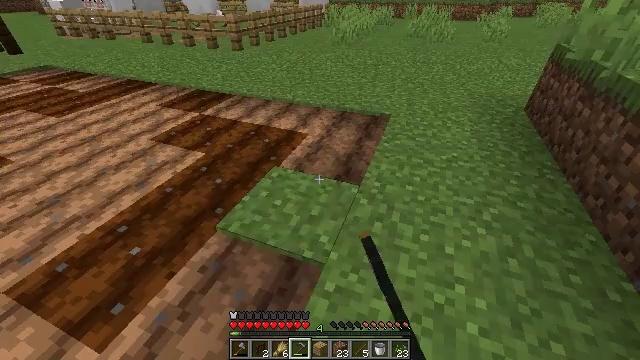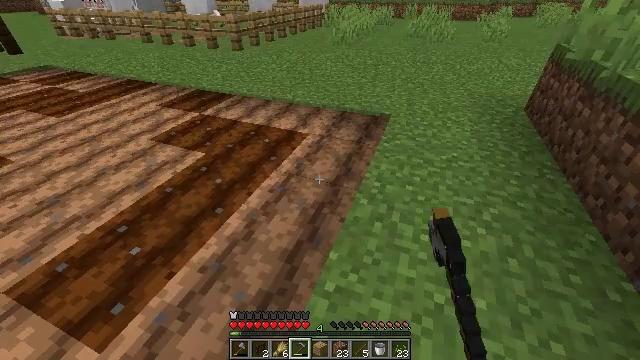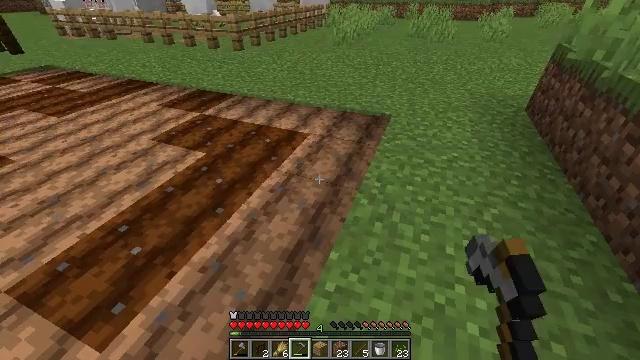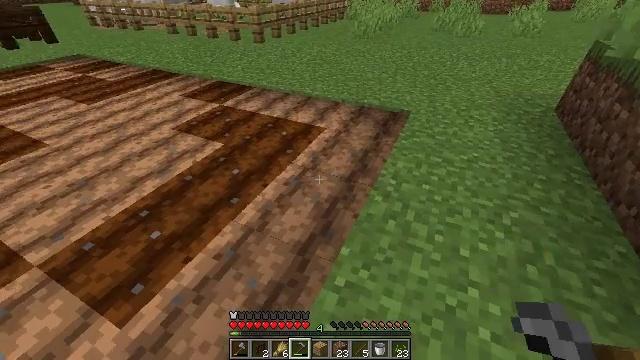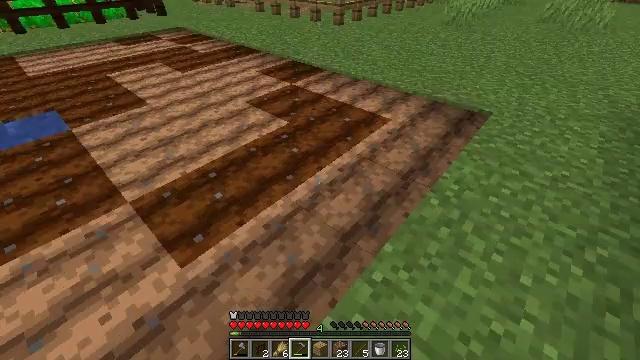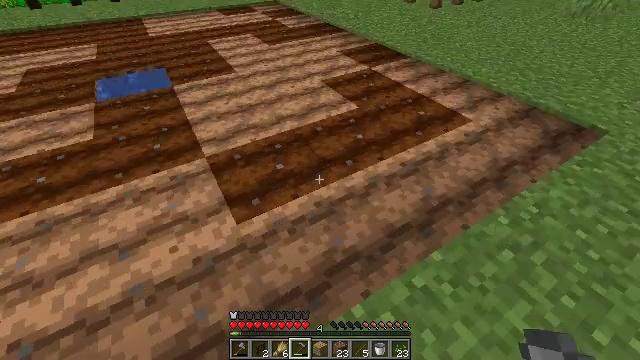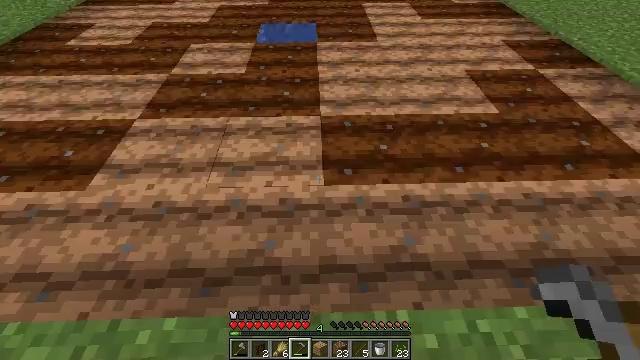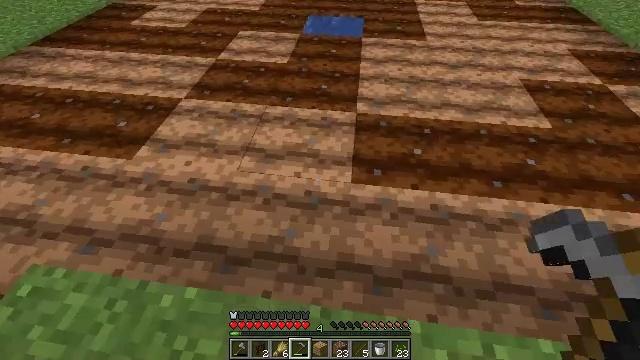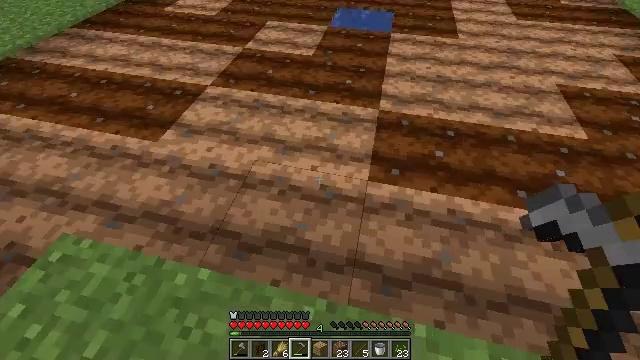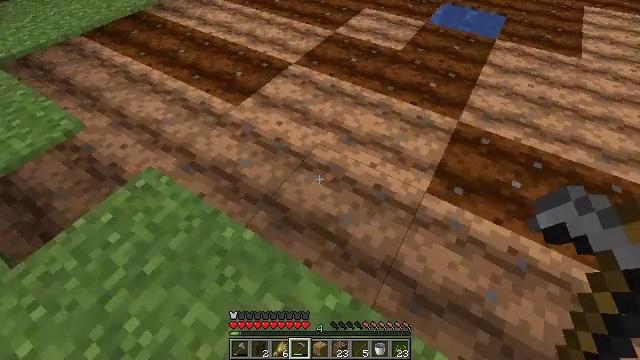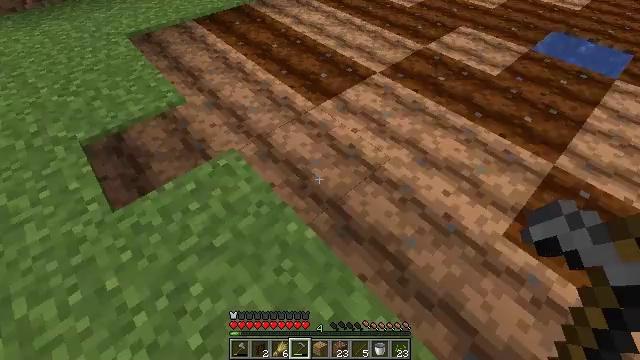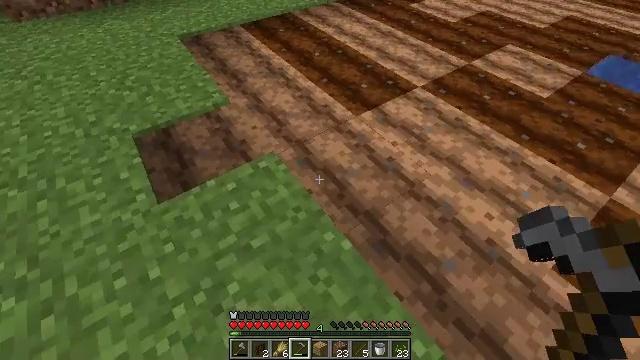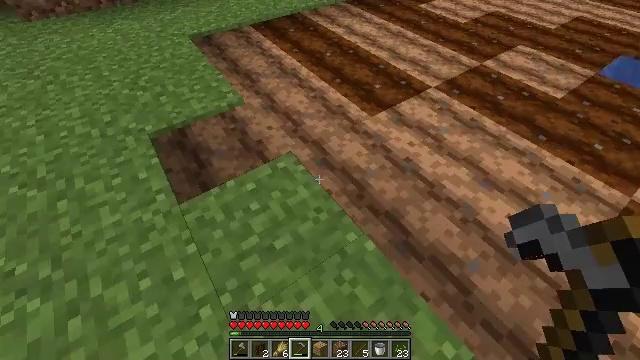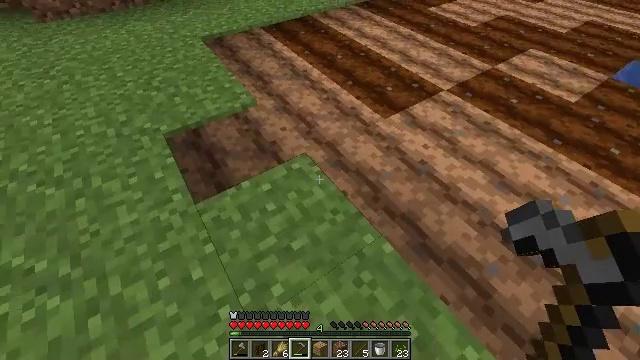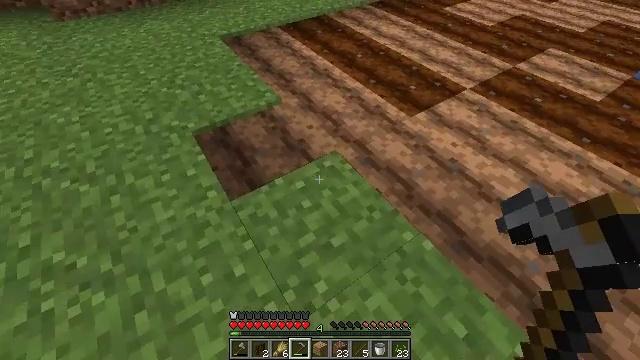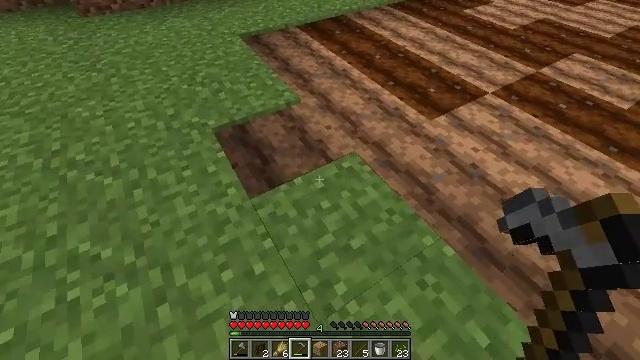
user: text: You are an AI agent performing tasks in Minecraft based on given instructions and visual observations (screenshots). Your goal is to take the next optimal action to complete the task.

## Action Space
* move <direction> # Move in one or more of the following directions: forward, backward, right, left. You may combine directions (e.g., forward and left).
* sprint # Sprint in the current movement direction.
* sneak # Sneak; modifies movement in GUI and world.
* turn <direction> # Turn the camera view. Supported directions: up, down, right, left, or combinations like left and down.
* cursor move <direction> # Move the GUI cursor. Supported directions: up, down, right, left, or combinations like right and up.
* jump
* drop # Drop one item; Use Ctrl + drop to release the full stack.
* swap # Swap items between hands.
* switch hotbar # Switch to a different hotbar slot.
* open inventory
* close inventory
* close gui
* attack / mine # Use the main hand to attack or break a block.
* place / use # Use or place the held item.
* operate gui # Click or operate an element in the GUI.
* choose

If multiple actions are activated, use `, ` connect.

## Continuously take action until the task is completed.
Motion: motion action
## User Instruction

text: Reclaim farmland by breaking it.
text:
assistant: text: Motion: no_op
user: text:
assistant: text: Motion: no_op
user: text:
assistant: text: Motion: turn left and down
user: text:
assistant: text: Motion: turn left and down
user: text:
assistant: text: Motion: turn left and down
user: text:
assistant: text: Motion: turn left and down
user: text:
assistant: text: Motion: turn left and down
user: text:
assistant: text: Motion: turn left and down
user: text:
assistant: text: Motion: move left, turn left and down
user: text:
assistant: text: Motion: move left, turn left
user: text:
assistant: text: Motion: move left, turn left and up
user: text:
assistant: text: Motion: move left
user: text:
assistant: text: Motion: move left
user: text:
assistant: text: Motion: move left
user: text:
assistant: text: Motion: turn left
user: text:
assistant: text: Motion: turn left
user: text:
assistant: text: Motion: no_op
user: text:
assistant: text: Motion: turn up
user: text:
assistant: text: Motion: no_op
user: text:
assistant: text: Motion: attack / mine
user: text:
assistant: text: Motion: attack / mine
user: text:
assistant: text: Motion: attack / mine
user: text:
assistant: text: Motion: attack / mine
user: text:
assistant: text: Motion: attack / mine
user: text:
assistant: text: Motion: attack / mine
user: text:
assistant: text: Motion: attack / mine
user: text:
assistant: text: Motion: attack / mine
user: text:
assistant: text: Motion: attack / mine
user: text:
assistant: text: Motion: attack / mine
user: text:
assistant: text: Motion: attack / mine